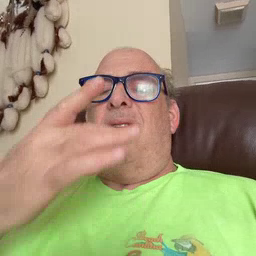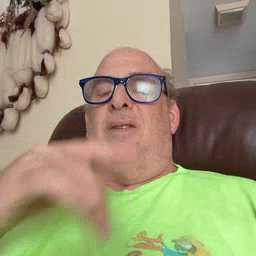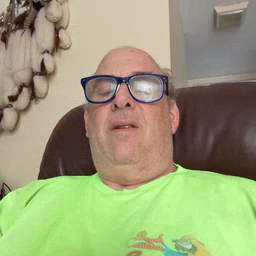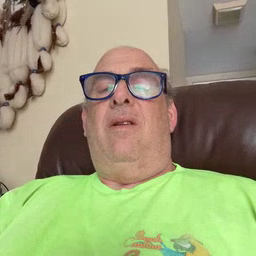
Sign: taste